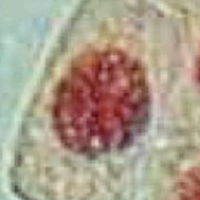
Label: prophase